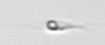
Label: flagellate_morphotype3